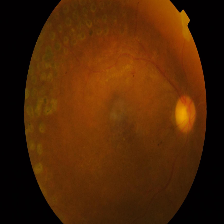
Diabetic retinopathy grade: Proliferative DR